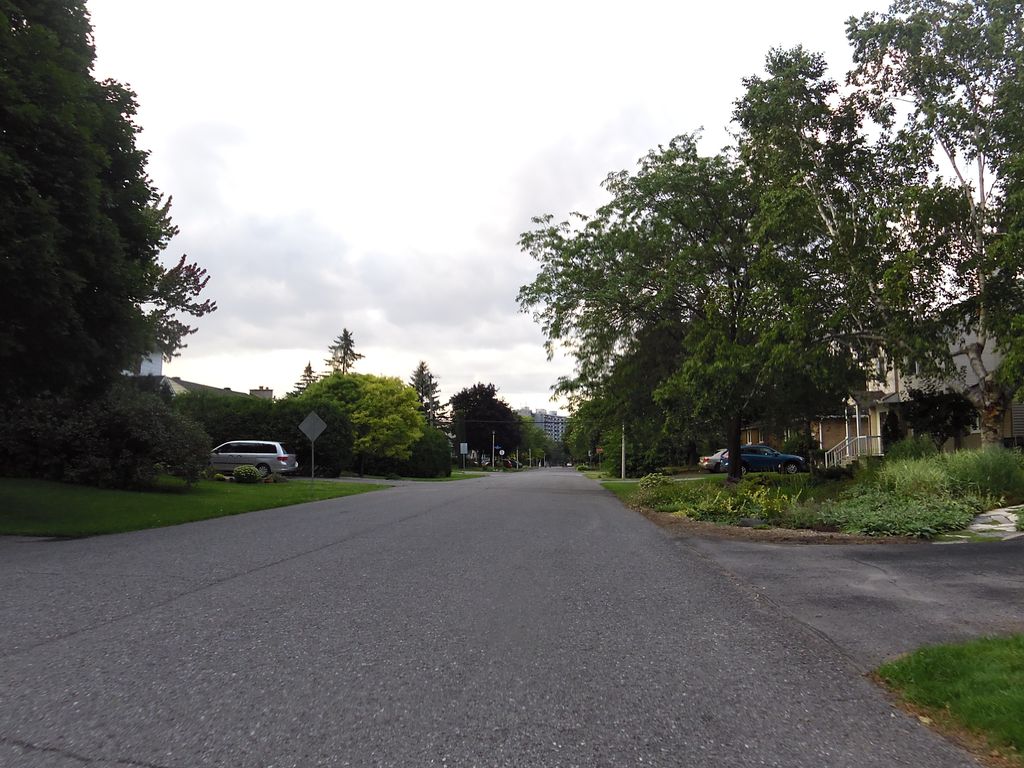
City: ottawa-gatineau